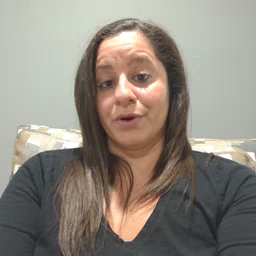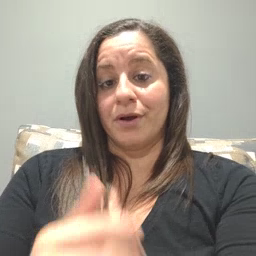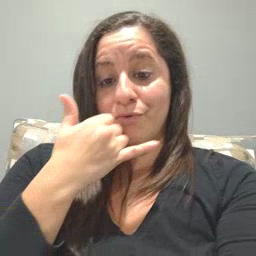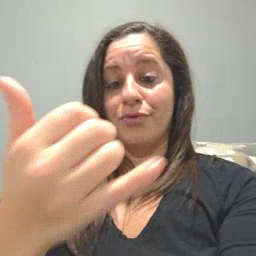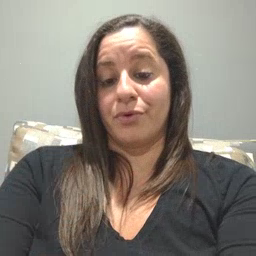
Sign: callonphone